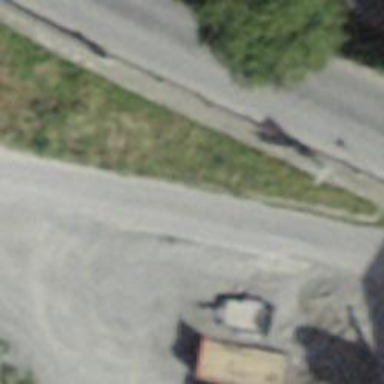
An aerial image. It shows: Service road with dirt surface.